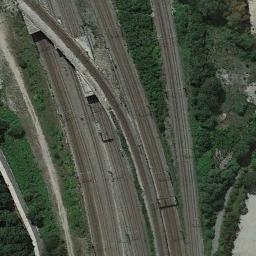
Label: railway